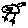
Label: bird